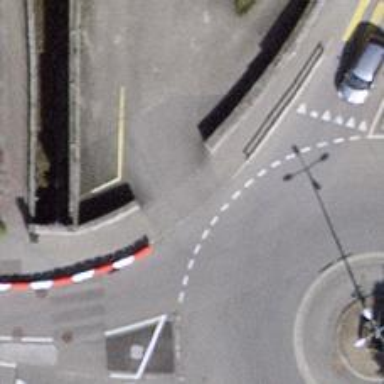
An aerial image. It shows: Sidewalk along the footway.